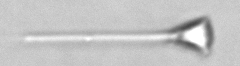
Label: Asterionellopsis_glacialis